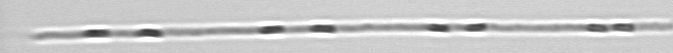
Label: Leptocylindrus